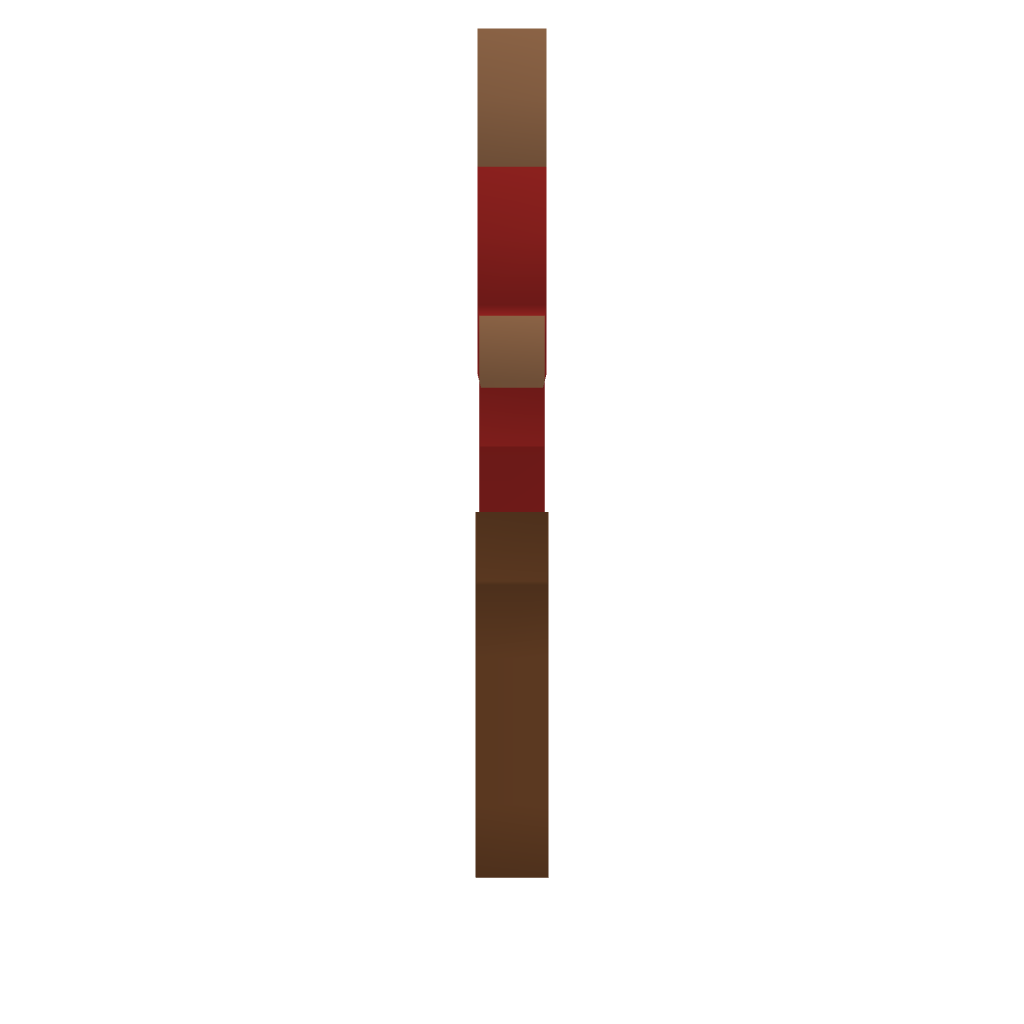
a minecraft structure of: Super Mario 8-Bit Style [Jumping]